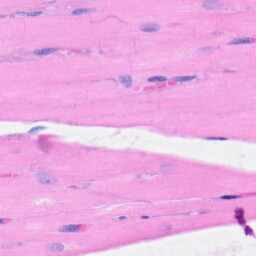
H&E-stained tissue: Heart